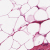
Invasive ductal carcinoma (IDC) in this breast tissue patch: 0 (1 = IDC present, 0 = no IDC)